Interaction volume radius: 5 \u00c5
Interaction volume height: 15 \u00c5
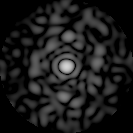
Disorder parameter: 0.8449